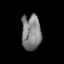
Tissue: lung
Cell type: T cells
Senescence score: 0.1921
Nuclear area (px): 662
Mean DAPI intensity: 130.468